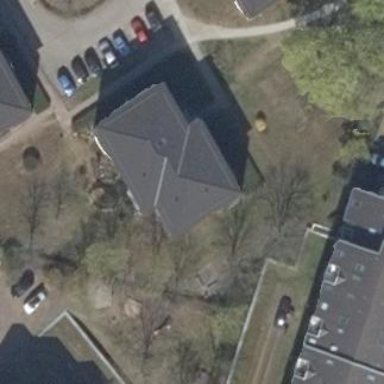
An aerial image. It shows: Building with pyramidal-shaped dark grey roof.